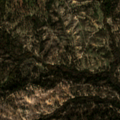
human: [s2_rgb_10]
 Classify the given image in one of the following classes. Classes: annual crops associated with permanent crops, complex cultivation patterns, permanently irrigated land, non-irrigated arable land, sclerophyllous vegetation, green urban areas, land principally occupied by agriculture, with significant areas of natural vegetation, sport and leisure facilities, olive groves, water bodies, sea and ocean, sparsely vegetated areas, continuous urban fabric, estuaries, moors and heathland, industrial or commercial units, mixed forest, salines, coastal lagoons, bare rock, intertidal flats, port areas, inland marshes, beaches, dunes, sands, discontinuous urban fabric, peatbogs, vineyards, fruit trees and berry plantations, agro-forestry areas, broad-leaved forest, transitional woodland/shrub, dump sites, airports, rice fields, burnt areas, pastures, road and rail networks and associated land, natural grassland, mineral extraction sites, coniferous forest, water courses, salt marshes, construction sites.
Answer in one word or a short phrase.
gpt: agro-forestry areas, broad-leaved forest